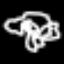
Label: angel